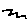
Label: zigzag